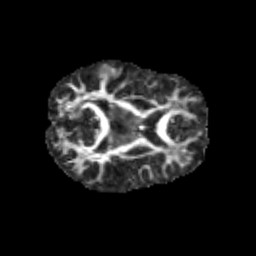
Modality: FA
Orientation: axial
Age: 10
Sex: female
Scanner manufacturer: siemens
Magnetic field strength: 3 T
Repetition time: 3.8 s
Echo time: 0.07 s